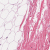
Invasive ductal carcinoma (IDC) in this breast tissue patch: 0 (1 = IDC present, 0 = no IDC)